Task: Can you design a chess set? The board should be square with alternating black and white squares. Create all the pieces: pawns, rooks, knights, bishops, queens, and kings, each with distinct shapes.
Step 3513:
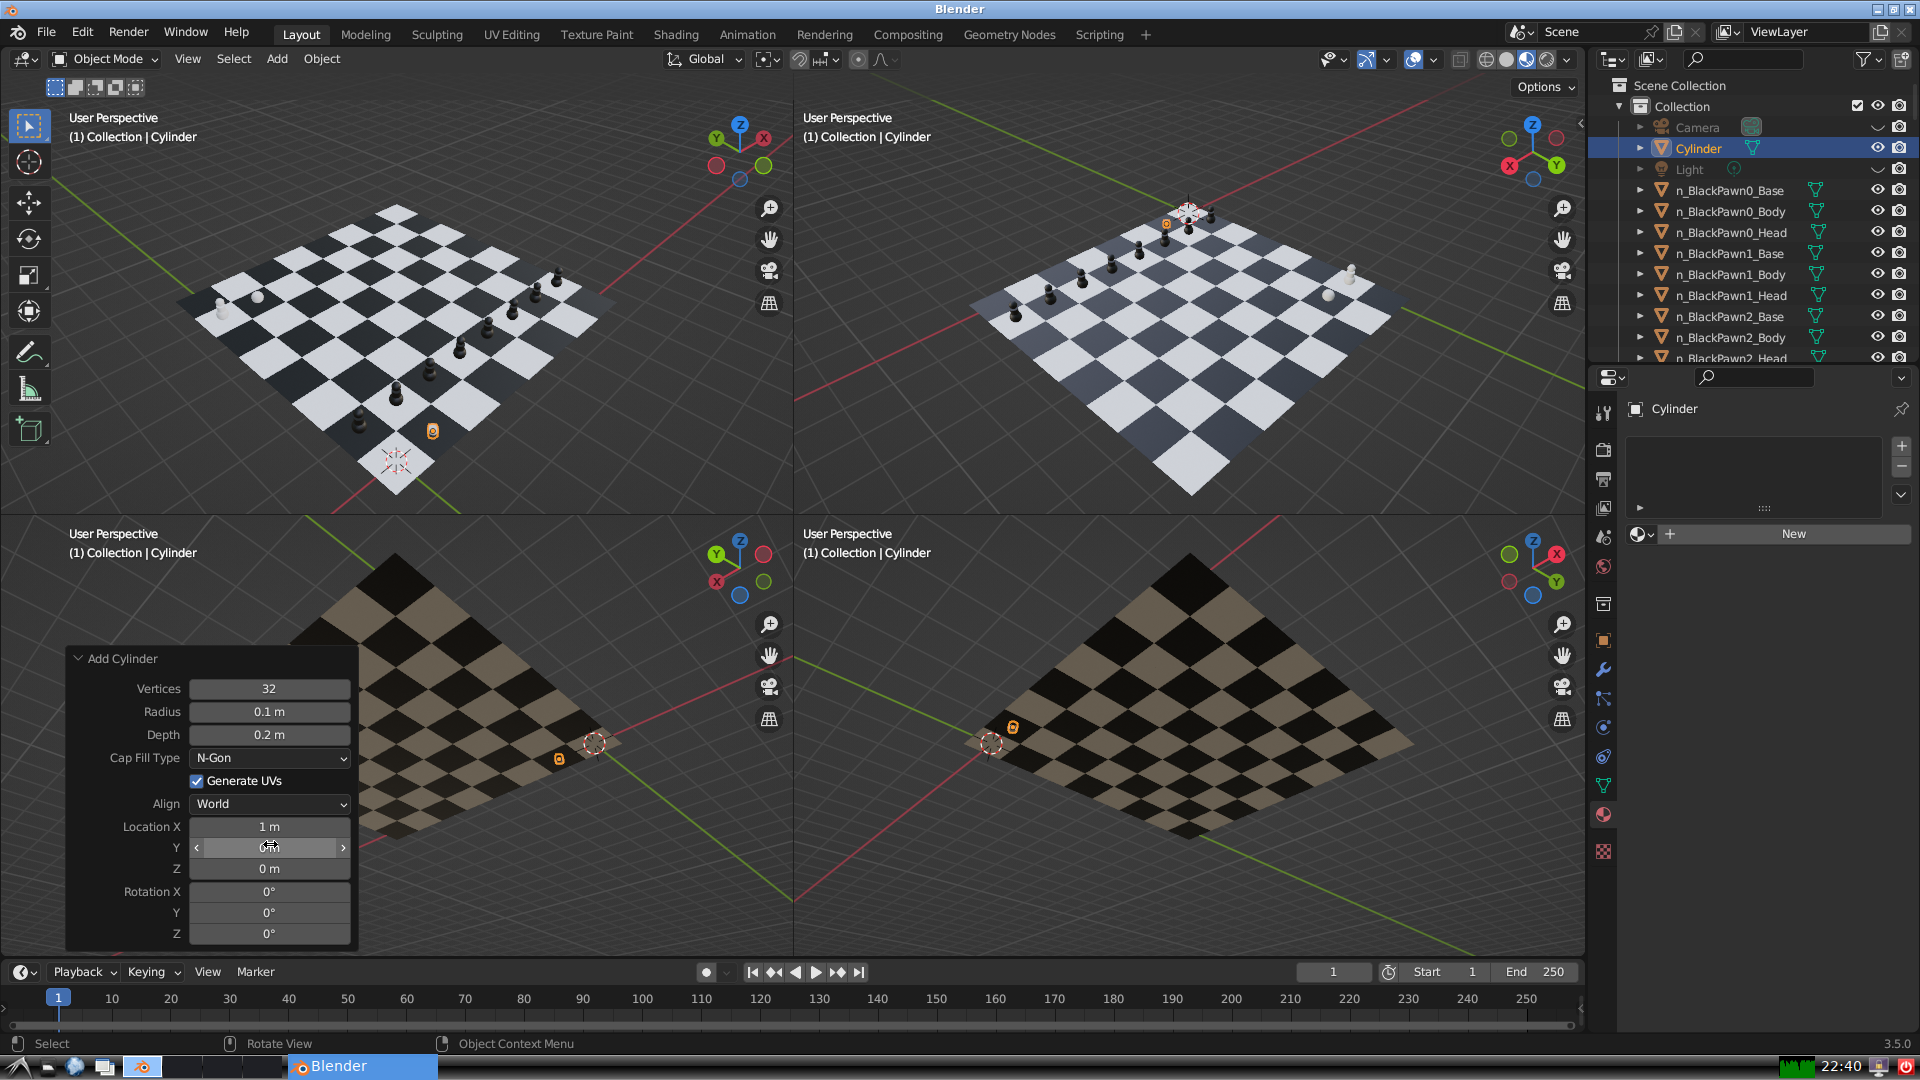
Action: click: no